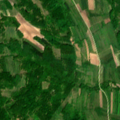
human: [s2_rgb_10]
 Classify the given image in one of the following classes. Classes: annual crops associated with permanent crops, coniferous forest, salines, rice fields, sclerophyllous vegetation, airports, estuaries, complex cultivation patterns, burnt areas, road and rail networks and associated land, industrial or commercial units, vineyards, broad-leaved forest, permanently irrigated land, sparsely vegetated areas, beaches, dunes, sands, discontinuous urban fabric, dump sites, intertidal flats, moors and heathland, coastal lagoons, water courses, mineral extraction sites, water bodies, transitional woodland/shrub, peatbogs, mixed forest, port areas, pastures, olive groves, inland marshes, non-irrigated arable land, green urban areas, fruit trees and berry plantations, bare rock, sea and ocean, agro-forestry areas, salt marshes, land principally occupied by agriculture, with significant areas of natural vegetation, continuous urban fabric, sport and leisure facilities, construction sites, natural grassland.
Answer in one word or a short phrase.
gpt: complex cultivation patterns, land principally occupied by agriculture, with significant areas of natural vegetation, broad-leaved forest, transitional woodland/shrub